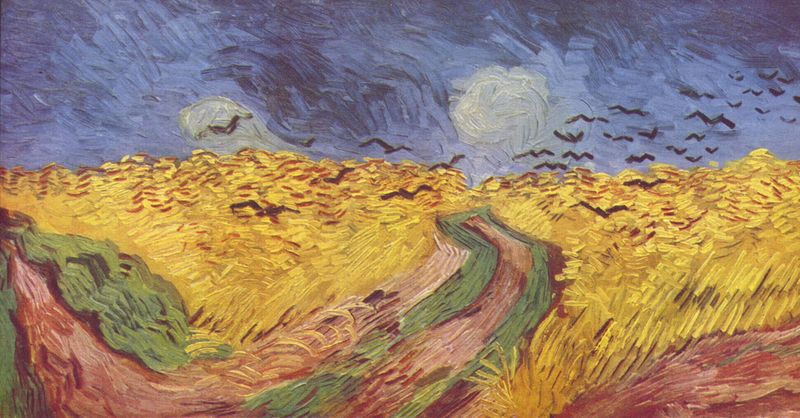
Titel: Getreidefeld mit den Raben
Künstler: Vincent van Gogh
Standort: Amsterdam
Institution: Stedelijk Museum
Schlagwörter: blau, dunkel, feder, flügel, gemälde, gewitter, himmel, schatten, vogel, weiß, wolken, gelb, grob, grün, impressionismus, landschaft, ocker, abend, bewegung, braun, grau, hell, licht, nacht, schwarz, strasse, gras, rot, tier, tiere, weg, wiese, wolke, expressionismus, malerei, federn, tod, tot, trauer, öl, erde, feld, felder, gräser, halme, horizont, hügel, natur, vögel, wind, pastos, pfad, sonne, wege, boden, fliegen, kreis, vogelschwarm, hellblau, farbig, sommer, biegung, studie, acker, feldweg, furchen, getreide, korn, weizen, farben, hitze, farbe, nebel, tag, violett, linien, van gogh, rand, fliessen, angst, möwen, unwetter, duktus, dunkelblau, striche, kornfeld, mond, gogh, provence, bla, expressionistisch, glut, erdfarben, schwarm, acryl, gefahr, strich, dynamik, fliegend, entwurf, pinsel, pinselstrich, vincent van gogh, wellig, bedrohung, expressiv, imprssionismus, fließend, hochsommer, pinselstriche, büschel, ähren, rabe, kreisförmig, krähen, raben, züngeln, kleckse, geschmolzen, wegesrand, vincent, sonnen, getreidefeld, mittelachse, ductus, gestrichelt, pinselspuren, weizenfelder, van, weizenfeld, arles, vogelzug, fledermäuse, pastose malweise, pinselstrick, meisterwerk, vogelschar, van goch, kornfelder, malweise, ackerfurche, entwurrf, flußförmig, geschmolzene landschaft, halluzination, schmarotzer, strae, unter der glut der sommerhitze, webe, ährenfeld, schwarz#, #erde, schwarzm, pinselstriche sichtbar